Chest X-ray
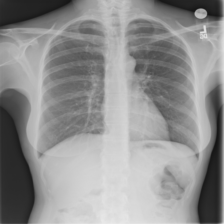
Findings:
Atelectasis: negative
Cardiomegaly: negative
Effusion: negative
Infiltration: negative
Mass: negative
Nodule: negative
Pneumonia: negative
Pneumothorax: negative
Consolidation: negative
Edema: negative
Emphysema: negative
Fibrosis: negative
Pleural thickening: negative
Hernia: negative